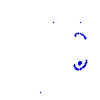
Particle: pion